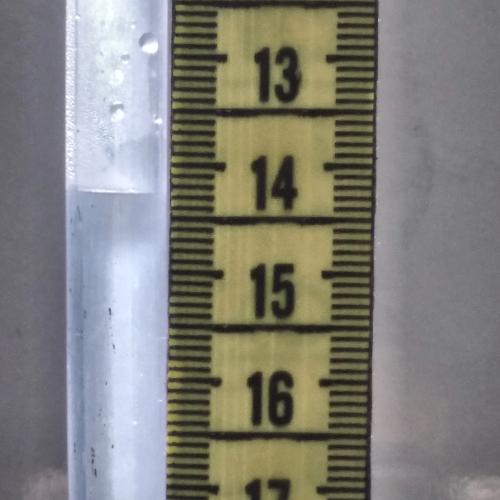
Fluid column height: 14.3 cm